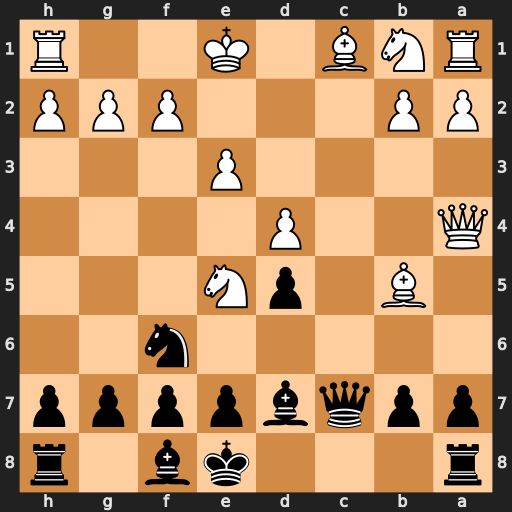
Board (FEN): r3kb1r/ppqbpppp/5n2/1B1pN3/Q2P4/4P3/PP3PPP/RNB1K2R
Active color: b
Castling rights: KQkq
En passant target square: -
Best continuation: Qxc1+ Qd1 Qxd1+ Kxd1 Bxb5